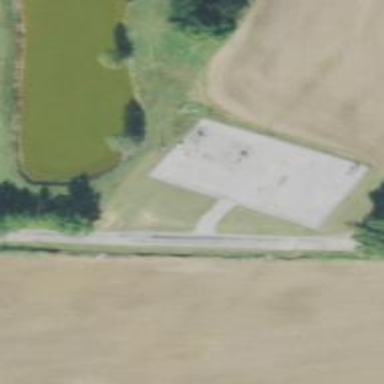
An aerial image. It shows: Valve group substation surrounded by fence.